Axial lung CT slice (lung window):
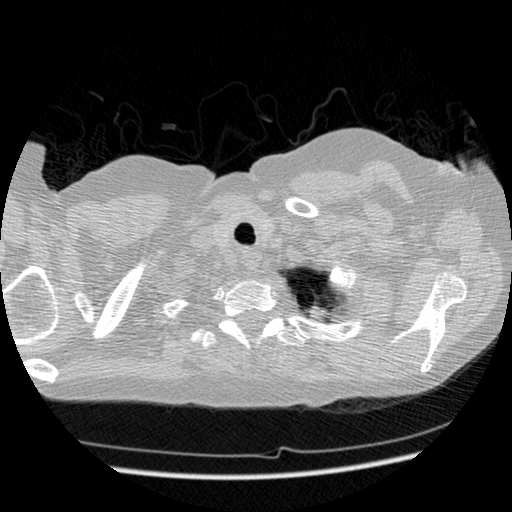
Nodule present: yes
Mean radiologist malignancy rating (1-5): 1